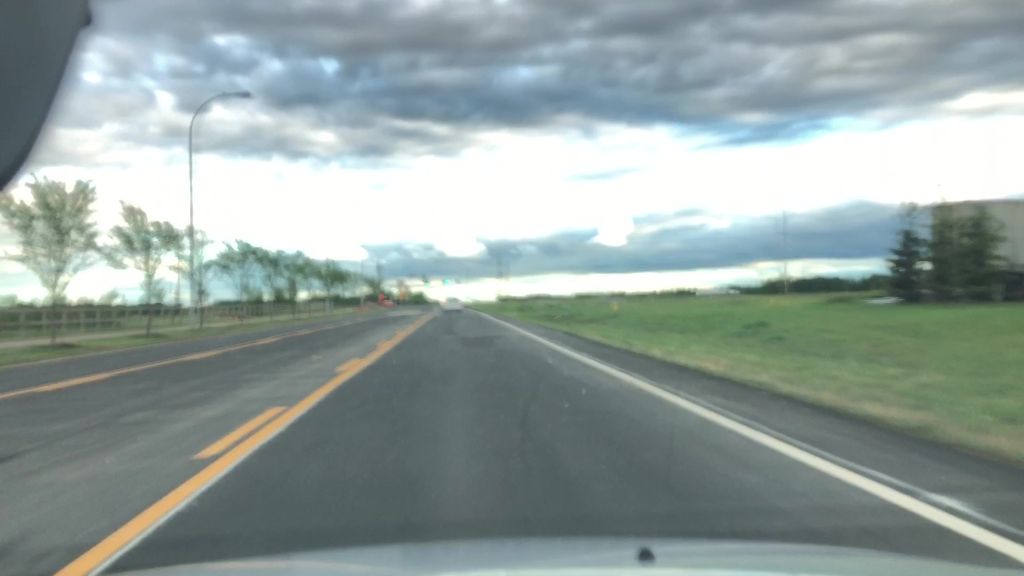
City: edmonton